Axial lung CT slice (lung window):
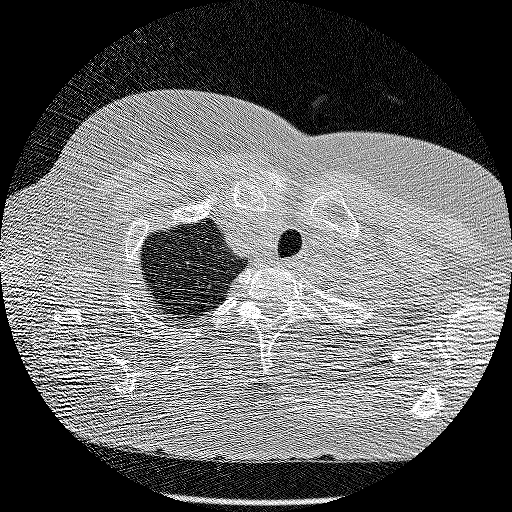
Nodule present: no